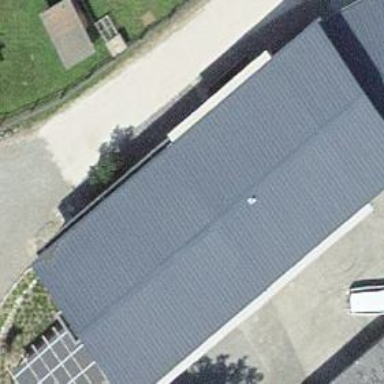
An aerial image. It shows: Building with tile roof.